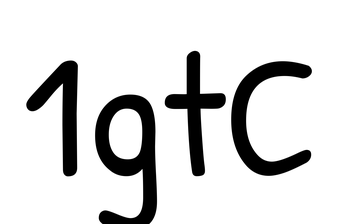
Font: PatrickHand-Regular